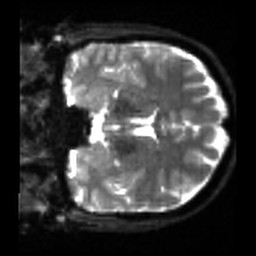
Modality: sbref
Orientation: coronal
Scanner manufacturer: siemens
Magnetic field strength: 3 T
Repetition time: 4 s
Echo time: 0.0594 s